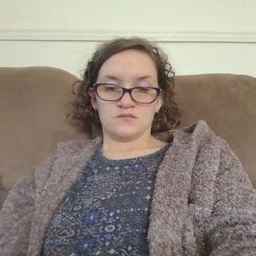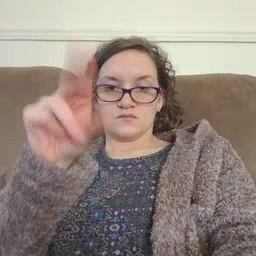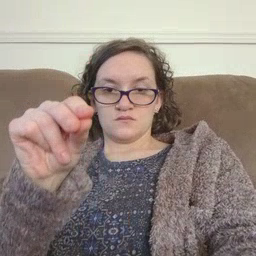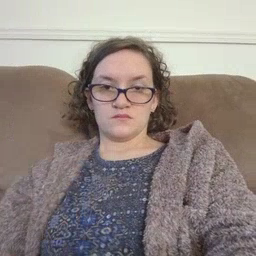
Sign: no